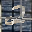
Label: 2